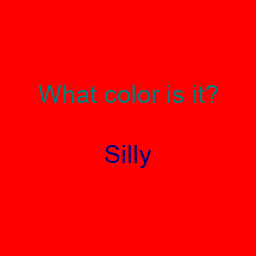
Color: navy
Background color: red
Question text color: teal